Question: I have a problem with bootstrap table, on phone resolution, my table in phone resolution will appear like this:

Here is my code:
'''
<table class="table table-hover table-dark mt-3 table-bordered">
<thead>
<tr>
<th scope="col" >#</th>
<th scope="col" >Value</th>
<th scope="col" >Action</th>
</tr>
</thead>
<tbody>
<tr>
<th scope="row">Username</th>
<td><?=$Username?></td>
<td></td>
</tr>
<tr>
<th scope="row">Email</th>
<td><?=$Email?></td>
<td></td>
</tr>
</tbody>
</table>
'''
If you look the text of the photo you will see that the text "go out" from the screen, how can I fix it?
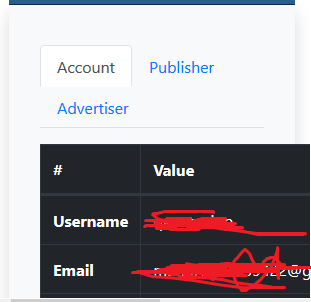
Answer: Add class to the table. You can also make is specific to view breakpoints.
More details <URL>